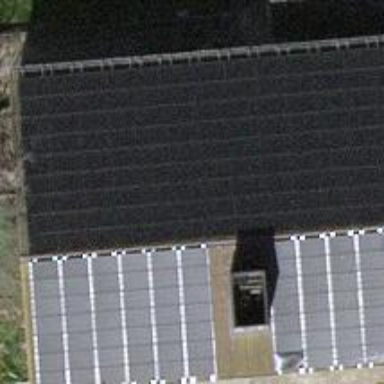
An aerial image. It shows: Solar power generator.